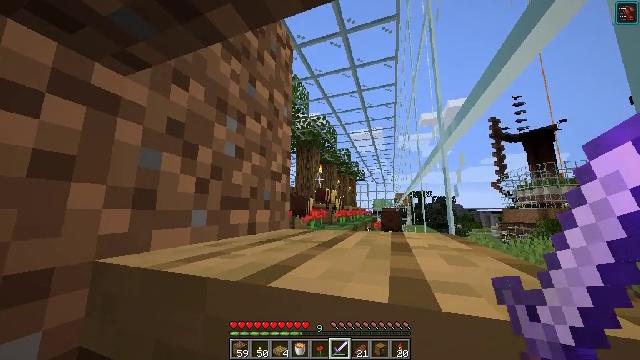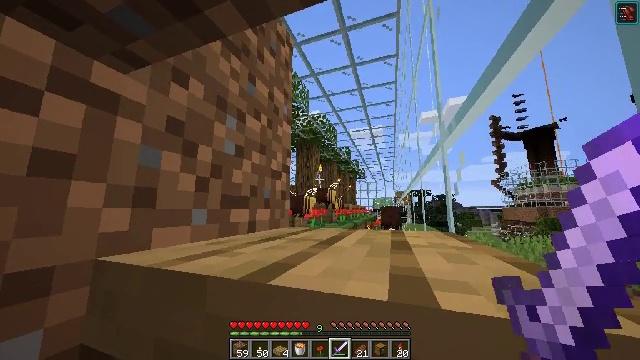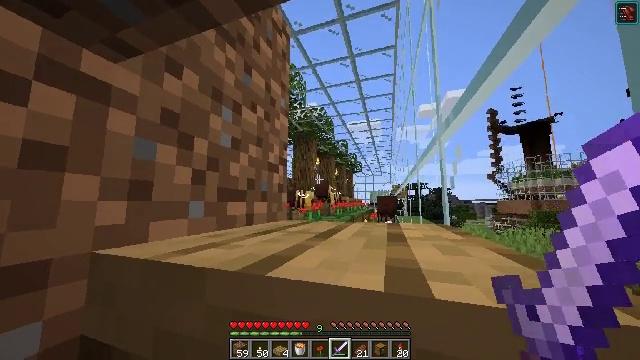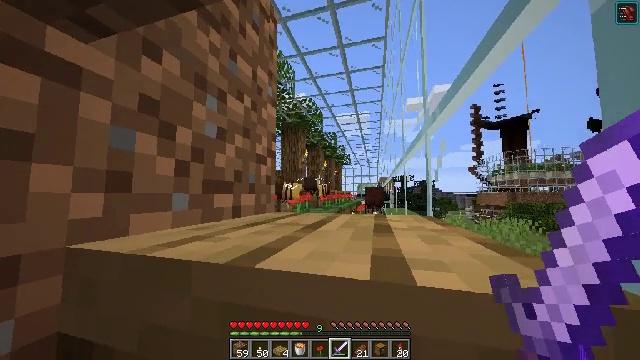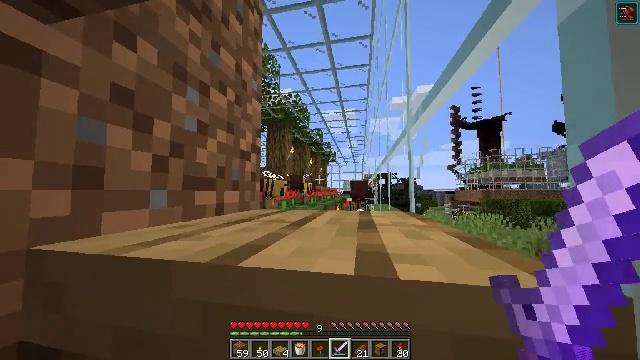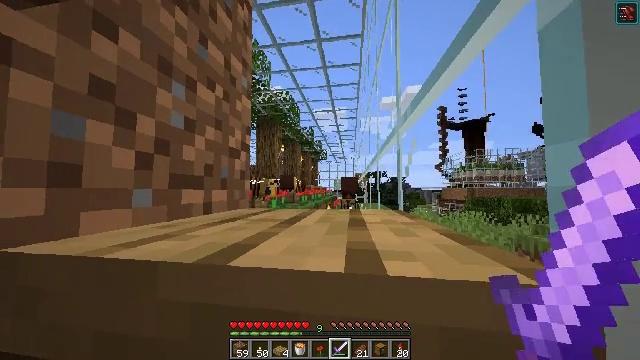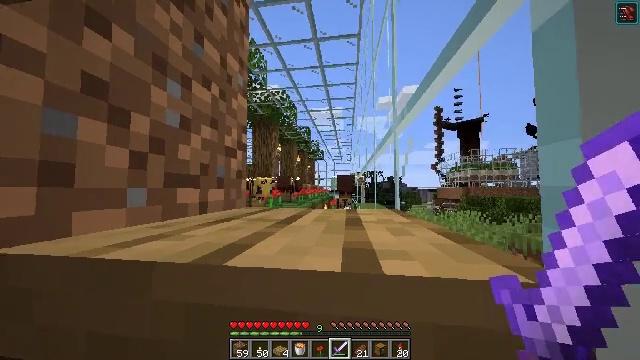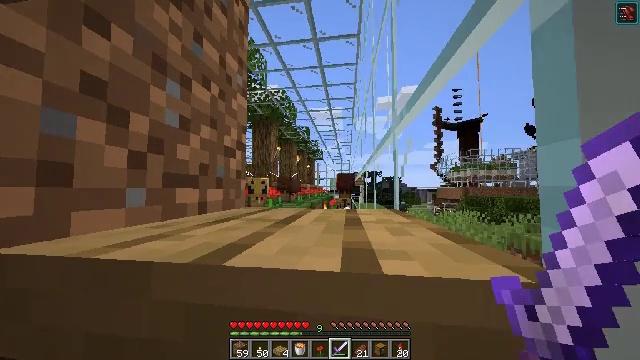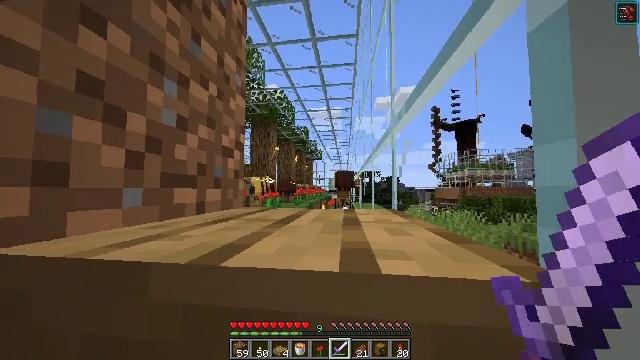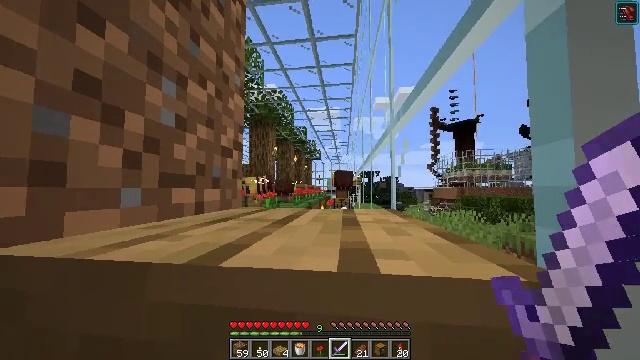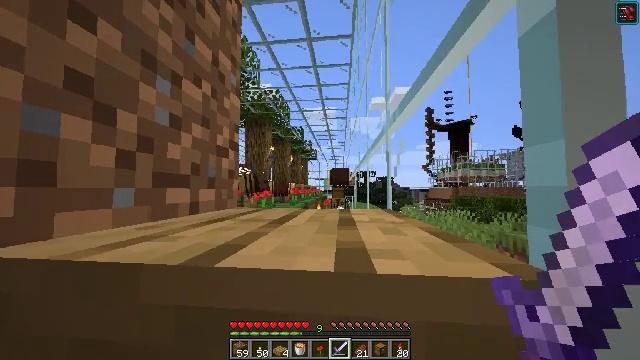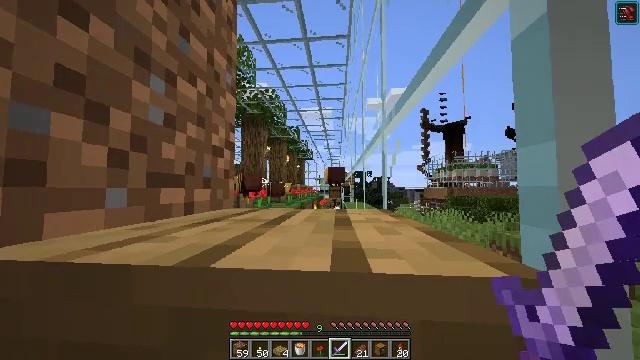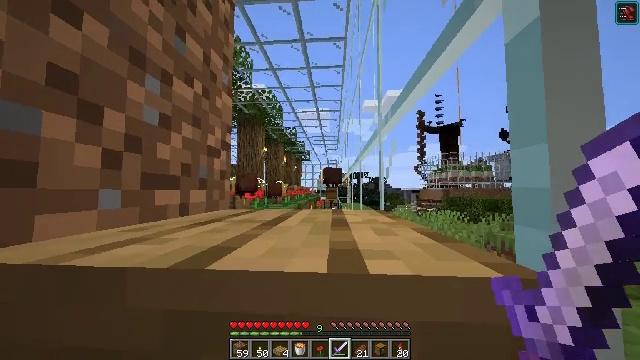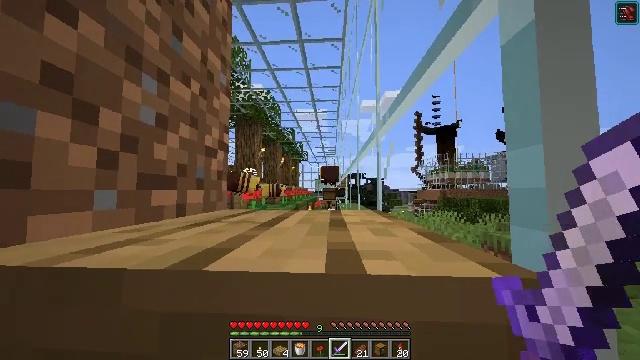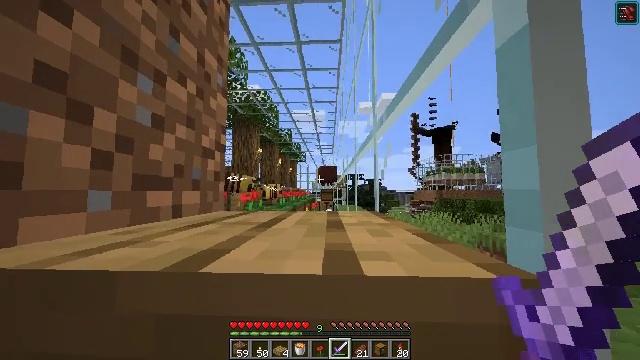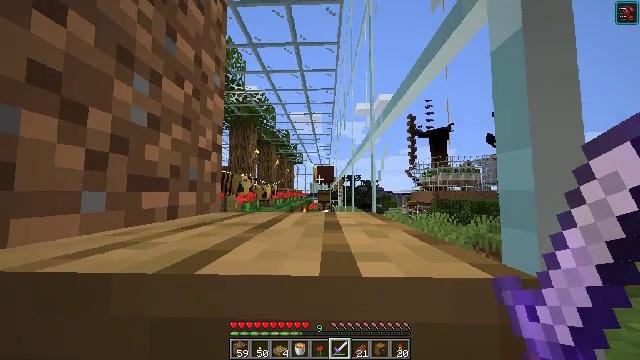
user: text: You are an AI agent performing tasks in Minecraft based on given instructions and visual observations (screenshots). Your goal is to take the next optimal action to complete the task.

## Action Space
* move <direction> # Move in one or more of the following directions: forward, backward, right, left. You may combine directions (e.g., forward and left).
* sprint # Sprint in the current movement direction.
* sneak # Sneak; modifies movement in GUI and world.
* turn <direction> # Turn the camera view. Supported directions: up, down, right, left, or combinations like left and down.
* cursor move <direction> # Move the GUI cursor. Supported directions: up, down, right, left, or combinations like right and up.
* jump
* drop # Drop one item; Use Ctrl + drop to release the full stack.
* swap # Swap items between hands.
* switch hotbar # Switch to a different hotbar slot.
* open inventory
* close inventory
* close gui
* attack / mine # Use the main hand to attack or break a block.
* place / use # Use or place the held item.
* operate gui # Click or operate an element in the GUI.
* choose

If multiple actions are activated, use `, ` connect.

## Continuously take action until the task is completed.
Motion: motion action
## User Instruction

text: Kill mobs.
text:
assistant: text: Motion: no_op
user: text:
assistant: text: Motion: turn down
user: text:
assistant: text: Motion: turn right and down
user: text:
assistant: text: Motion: turn right
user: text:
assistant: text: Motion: turn right
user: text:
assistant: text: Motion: no_op
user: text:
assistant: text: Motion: no_op
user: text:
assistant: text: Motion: no_op
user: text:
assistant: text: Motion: no_op
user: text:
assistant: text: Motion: turn right
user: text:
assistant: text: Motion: turn right
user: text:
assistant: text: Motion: no_op
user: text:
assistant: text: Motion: no_op
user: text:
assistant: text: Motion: no_op
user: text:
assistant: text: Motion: no_op
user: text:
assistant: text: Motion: no_op
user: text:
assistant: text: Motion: no_op
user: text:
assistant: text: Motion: no_op
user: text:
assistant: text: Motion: no_op
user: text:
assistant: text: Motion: no_op
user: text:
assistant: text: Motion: no_op
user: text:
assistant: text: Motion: no_op
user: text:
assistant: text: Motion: no_op
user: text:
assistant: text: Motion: no_op
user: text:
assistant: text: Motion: no_op
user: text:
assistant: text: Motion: no_op
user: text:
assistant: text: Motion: no_op
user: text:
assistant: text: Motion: no_op
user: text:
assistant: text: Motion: no_op
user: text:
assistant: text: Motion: no_op